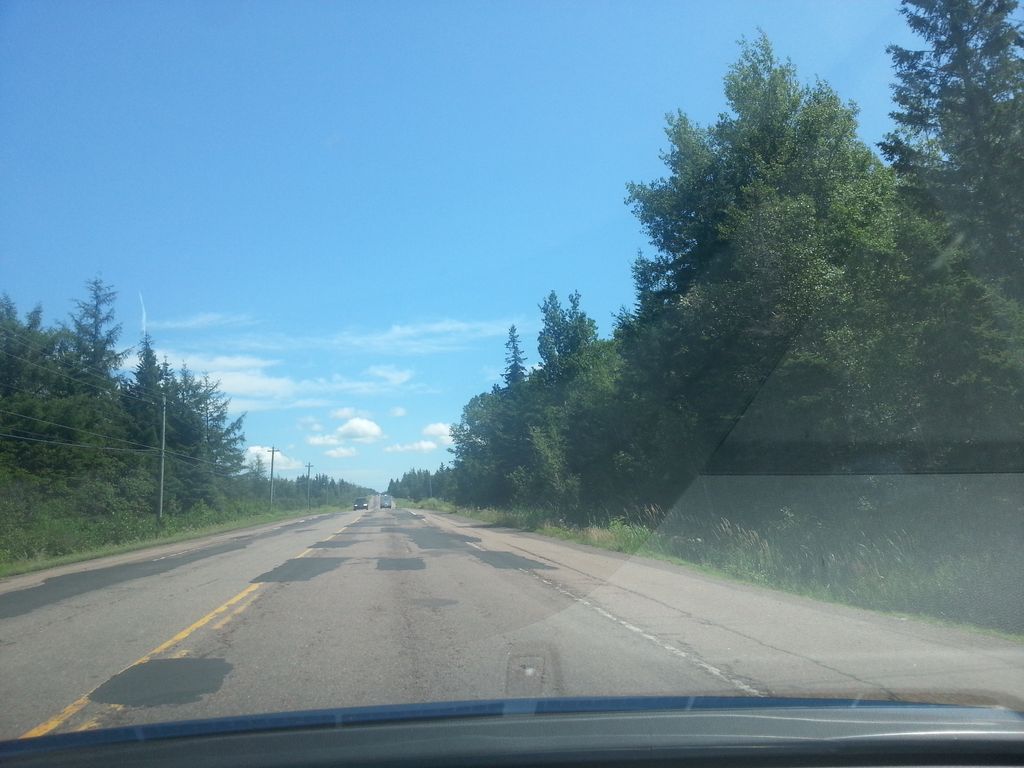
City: charlottetown